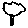
Label: tree